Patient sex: F
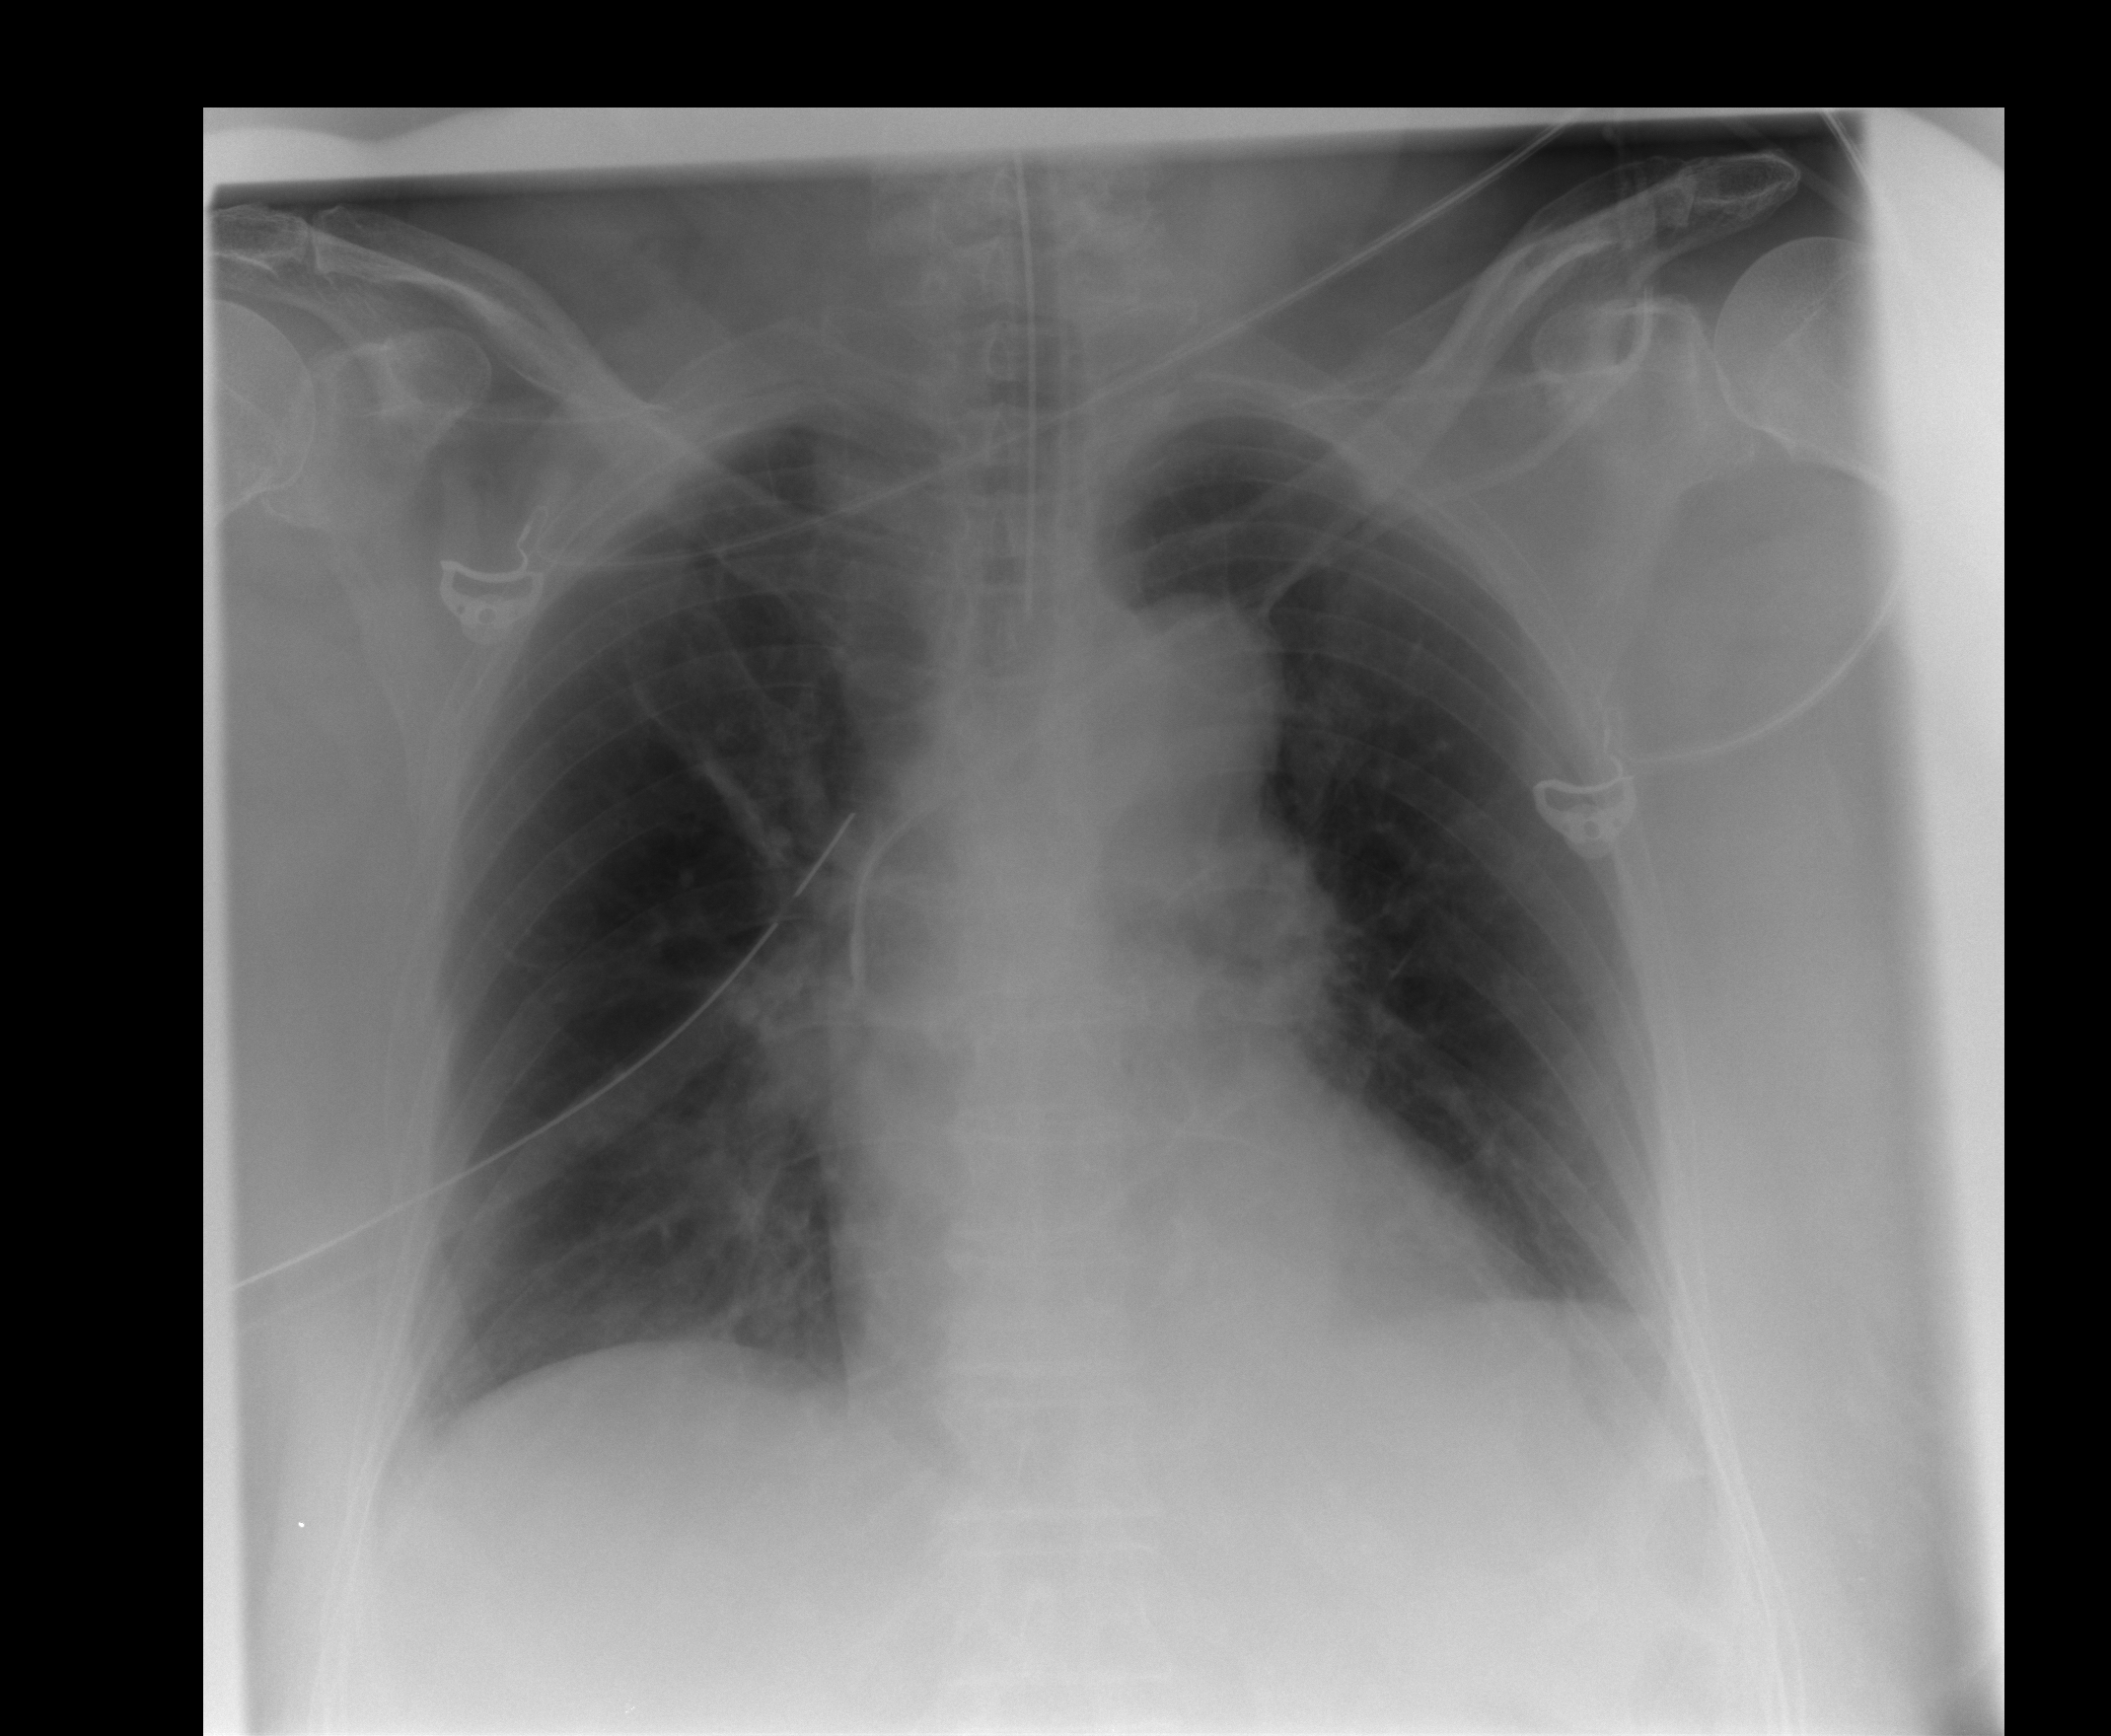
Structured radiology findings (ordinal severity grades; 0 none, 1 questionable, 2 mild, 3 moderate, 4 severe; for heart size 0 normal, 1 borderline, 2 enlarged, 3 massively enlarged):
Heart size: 0
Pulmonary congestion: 0
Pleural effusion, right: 0
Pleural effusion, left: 1
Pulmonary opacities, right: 0
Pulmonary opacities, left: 0
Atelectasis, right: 2
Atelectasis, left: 2